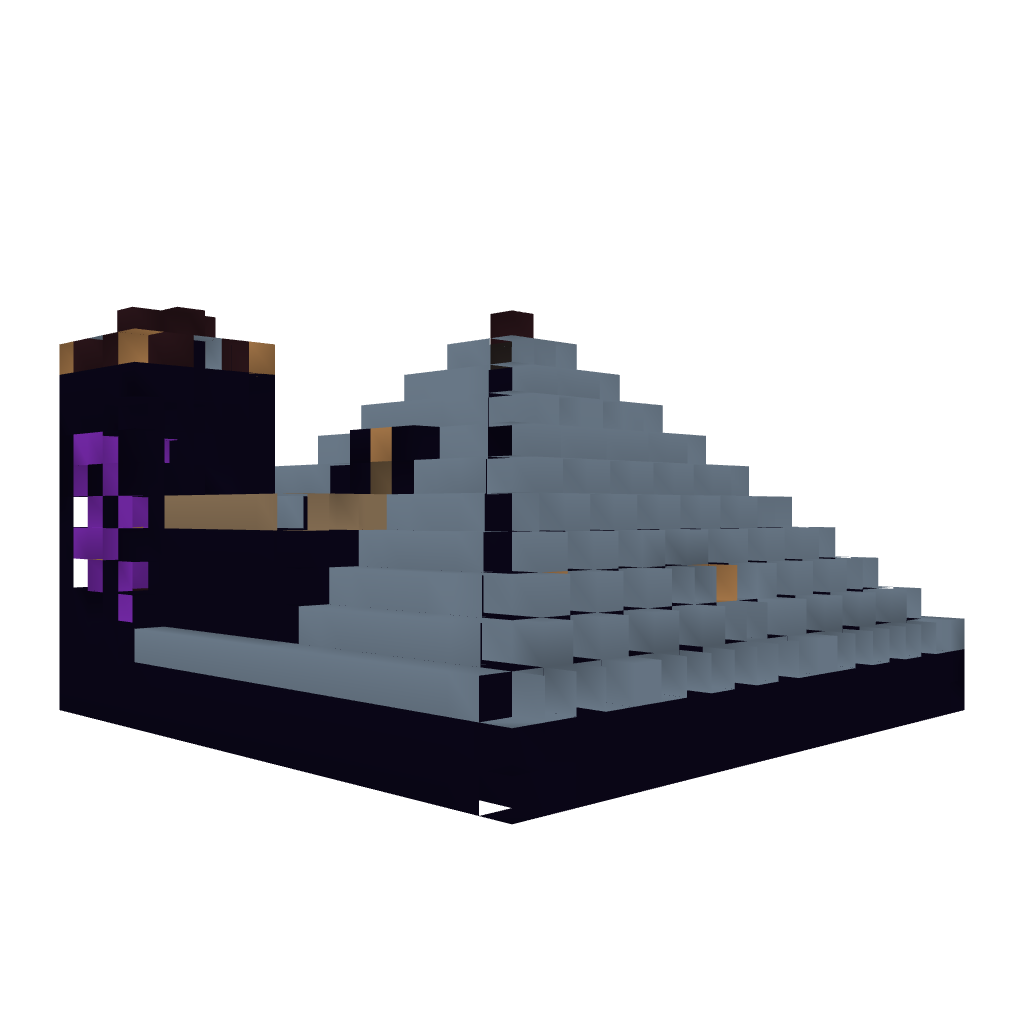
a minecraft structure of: Crypt House